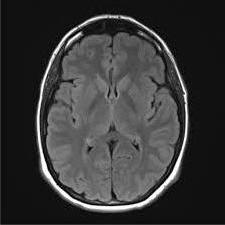
Label: notumor